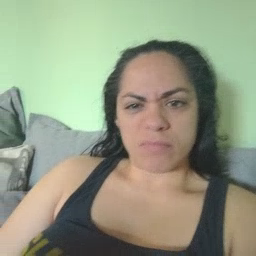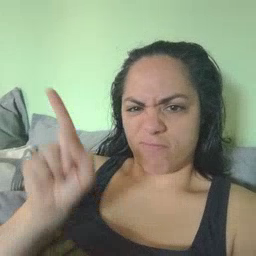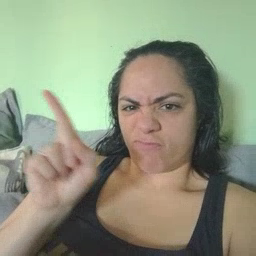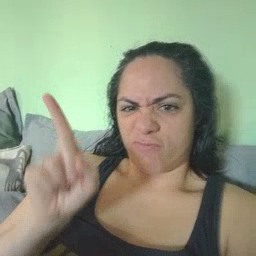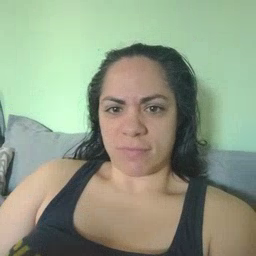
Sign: hesheit